Field crop: tomato
Growth stage: 2
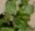
Species: solanum